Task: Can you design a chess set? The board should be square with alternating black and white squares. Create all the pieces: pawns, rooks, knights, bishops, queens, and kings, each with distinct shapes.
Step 2249:
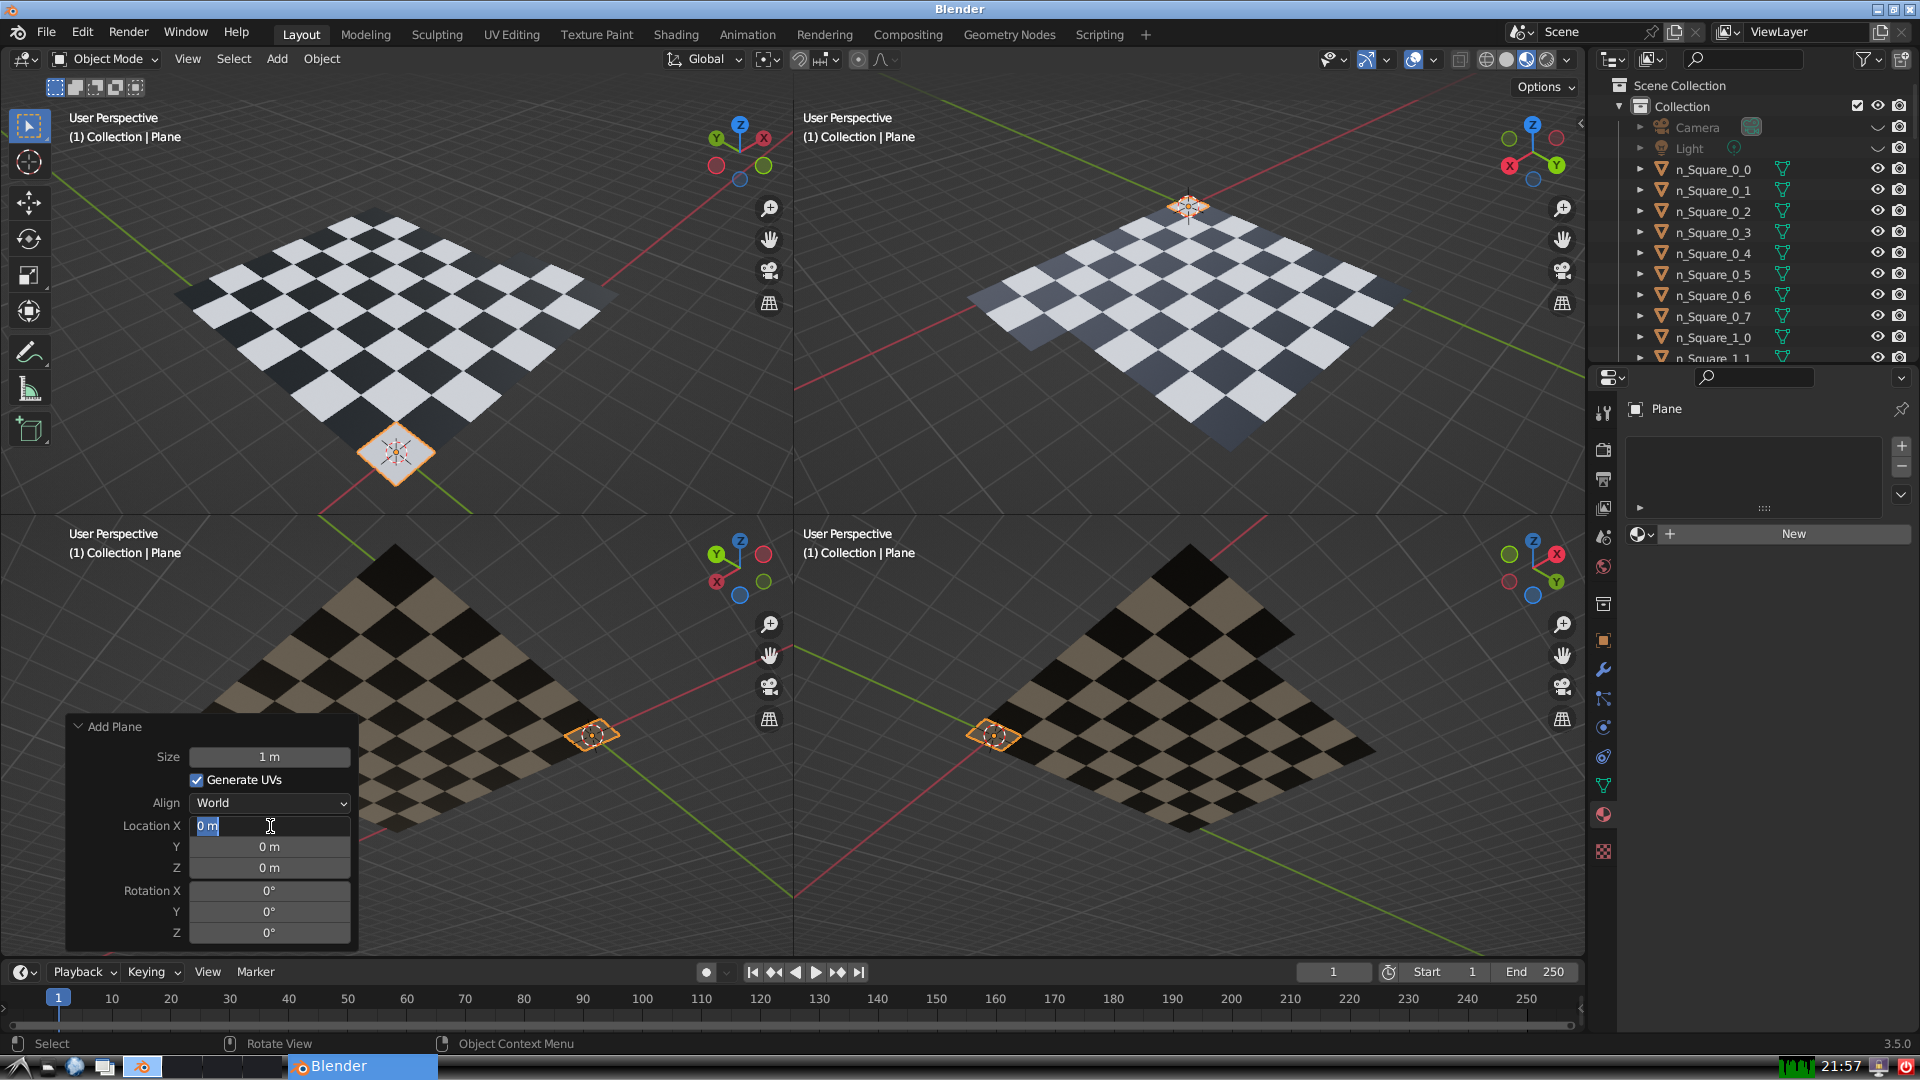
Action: input_text: 7.0